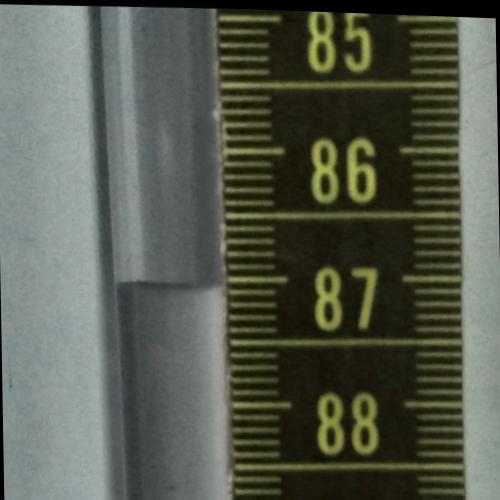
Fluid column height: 87.1 cm